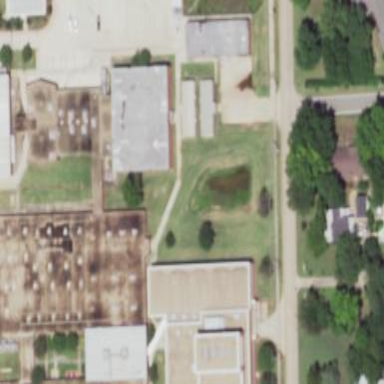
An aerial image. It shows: School building.